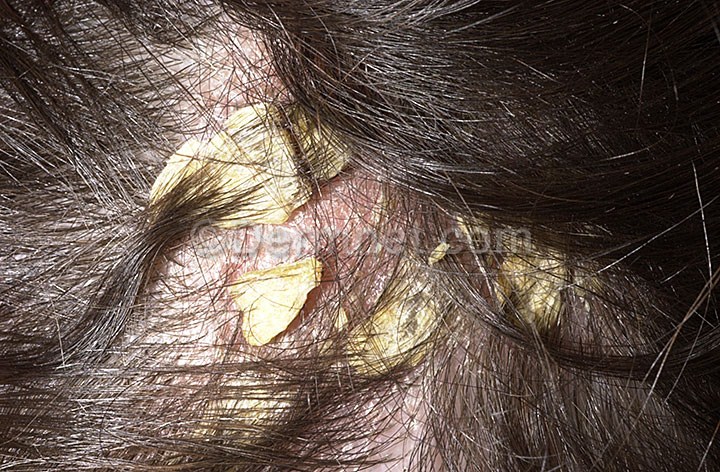
Disease: Psoriasis pictures Lichen Planus and related diseases